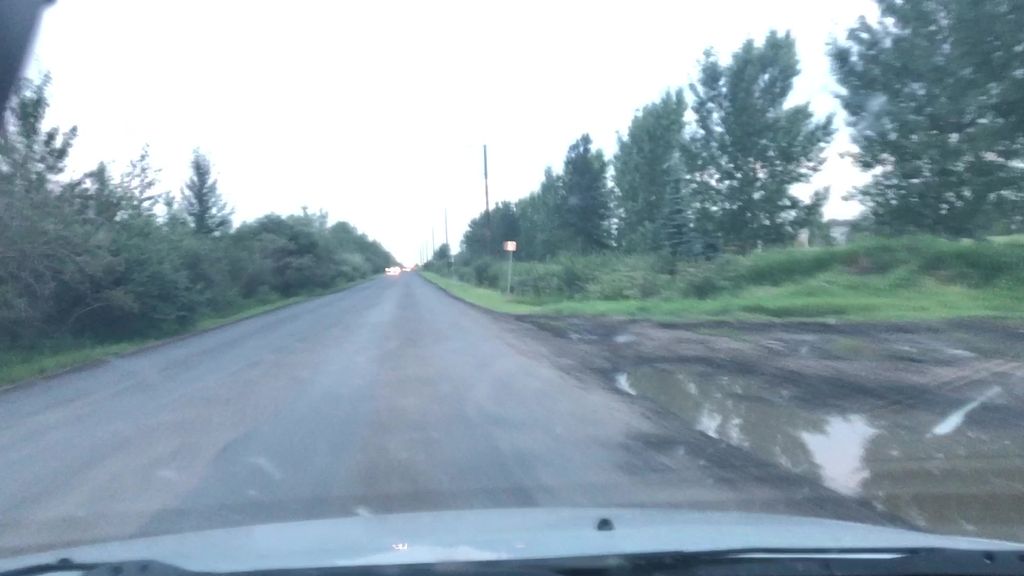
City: edmonton